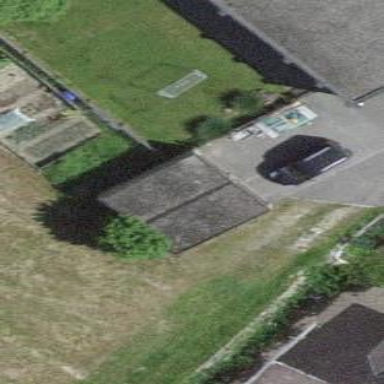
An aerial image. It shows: Garage building.